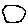
Label: hexagon